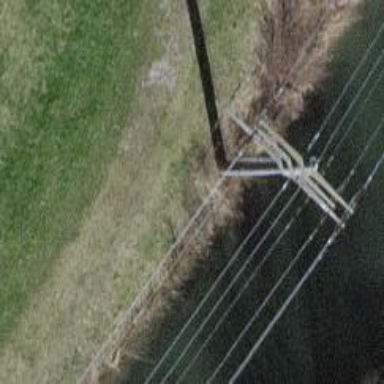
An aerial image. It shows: Power line with 8 cables.